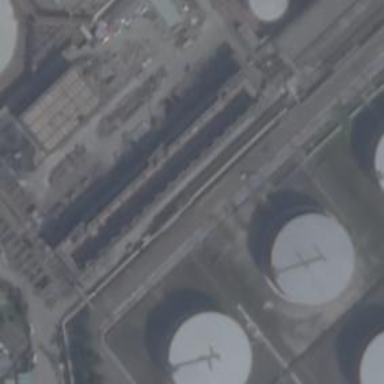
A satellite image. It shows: Industrial building.